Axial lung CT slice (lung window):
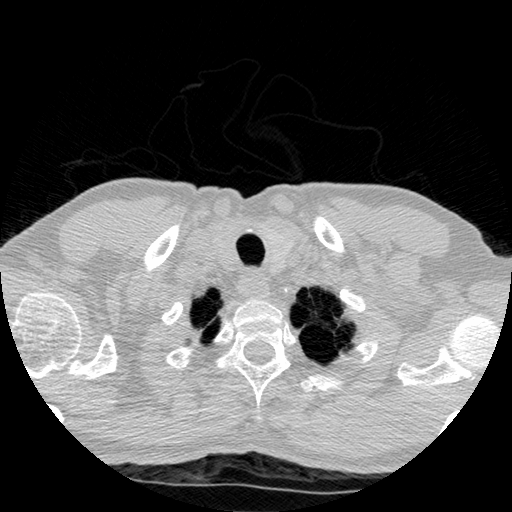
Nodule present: no